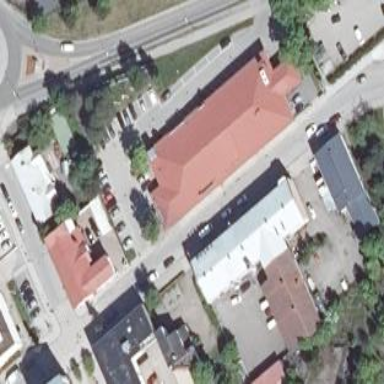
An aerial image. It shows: Supermarket building.